Interaction volume radius: 5 \u00c5
Interaction volume height: 25 \u00c5
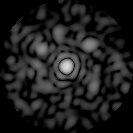
Disorder parameter: 0.7166